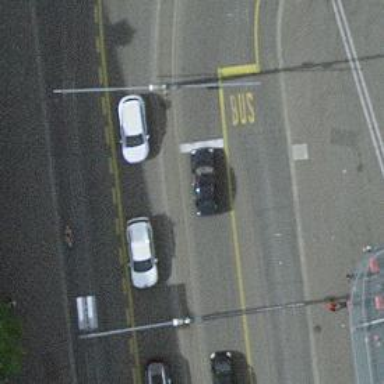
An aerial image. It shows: Bus stop for trolleybuses with designated stop position for public transport.